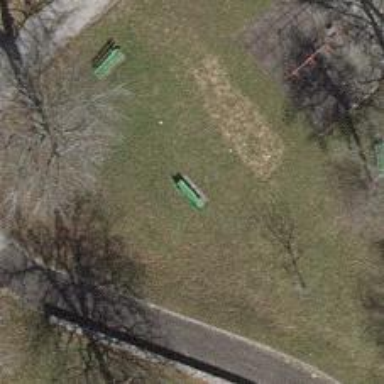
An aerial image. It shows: Bench for seating.